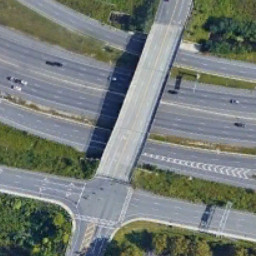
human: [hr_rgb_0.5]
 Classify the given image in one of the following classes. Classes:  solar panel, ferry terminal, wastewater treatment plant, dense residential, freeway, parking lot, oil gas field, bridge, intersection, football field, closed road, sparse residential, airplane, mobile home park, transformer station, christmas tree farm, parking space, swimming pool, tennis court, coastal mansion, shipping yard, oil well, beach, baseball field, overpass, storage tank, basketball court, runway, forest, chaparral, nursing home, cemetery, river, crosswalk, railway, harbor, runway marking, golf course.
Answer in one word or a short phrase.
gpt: overpass